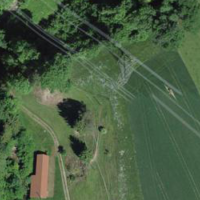
EUNIS habitat code: 44
Species observed at this site:
Juncus compressus
Dactylis glomerata
Mercurialis perennis